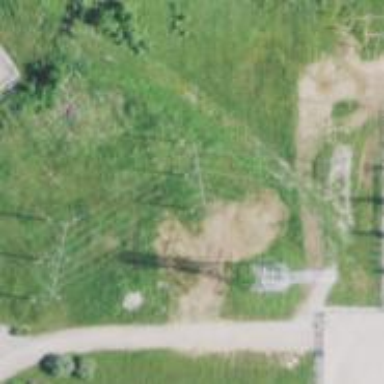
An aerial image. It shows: Description of three poles forming power tower.